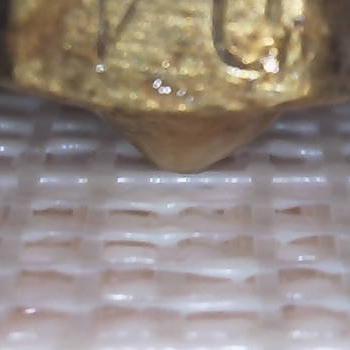
Flow rate: 39%